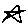
Label: star